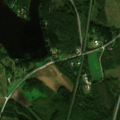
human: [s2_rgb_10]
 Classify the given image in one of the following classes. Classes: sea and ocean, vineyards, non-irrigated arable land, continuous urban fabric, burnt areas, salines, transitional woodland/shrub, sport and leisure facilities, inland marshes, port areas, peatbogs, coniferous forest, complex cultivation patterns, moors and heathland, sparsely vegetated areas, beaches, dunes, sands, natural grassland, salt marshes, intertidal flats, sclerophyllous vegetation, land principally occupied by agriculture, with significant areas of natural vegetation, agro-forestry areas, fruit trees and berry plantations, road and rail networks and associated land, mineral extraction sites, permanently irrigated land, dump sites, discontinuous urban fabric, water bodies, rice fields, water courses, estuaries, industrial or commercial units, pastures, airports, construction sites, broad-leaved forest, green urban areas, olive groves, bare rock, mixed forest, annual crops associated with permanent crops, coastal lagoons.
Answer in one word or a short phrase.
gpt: non-irrigated arable land, land principally occupied by agriculture, with significant areas of natural vegetation, mixed forest, water bodies